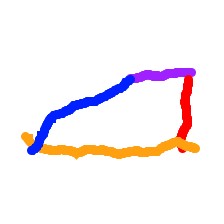
Shape: trapezoid